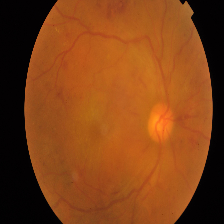
Diabetic retinopathy grade: Proliferative DR